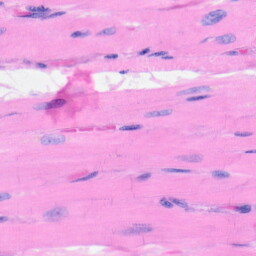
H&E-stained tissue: Heart